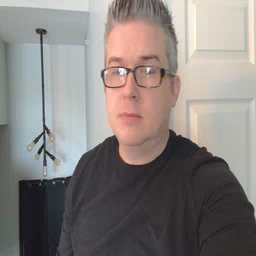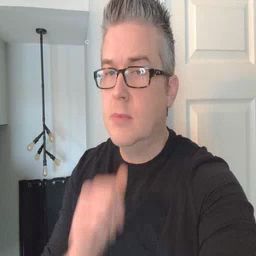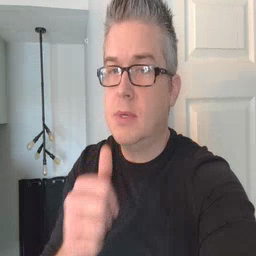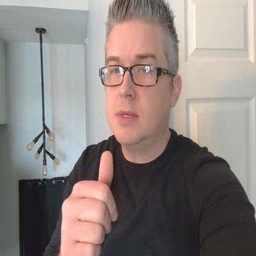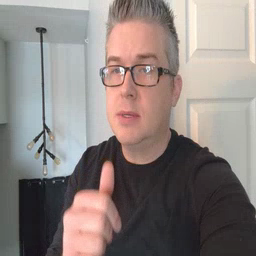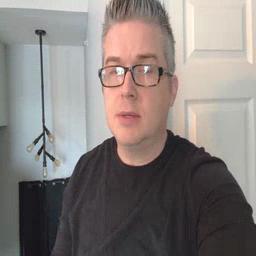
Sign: not